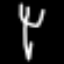
Label: fork